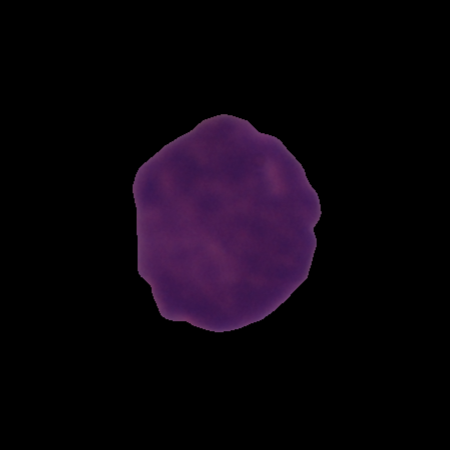
Label: cancer